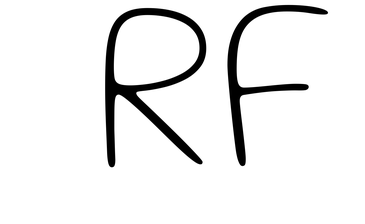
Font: Gluten_Thin